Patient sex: M
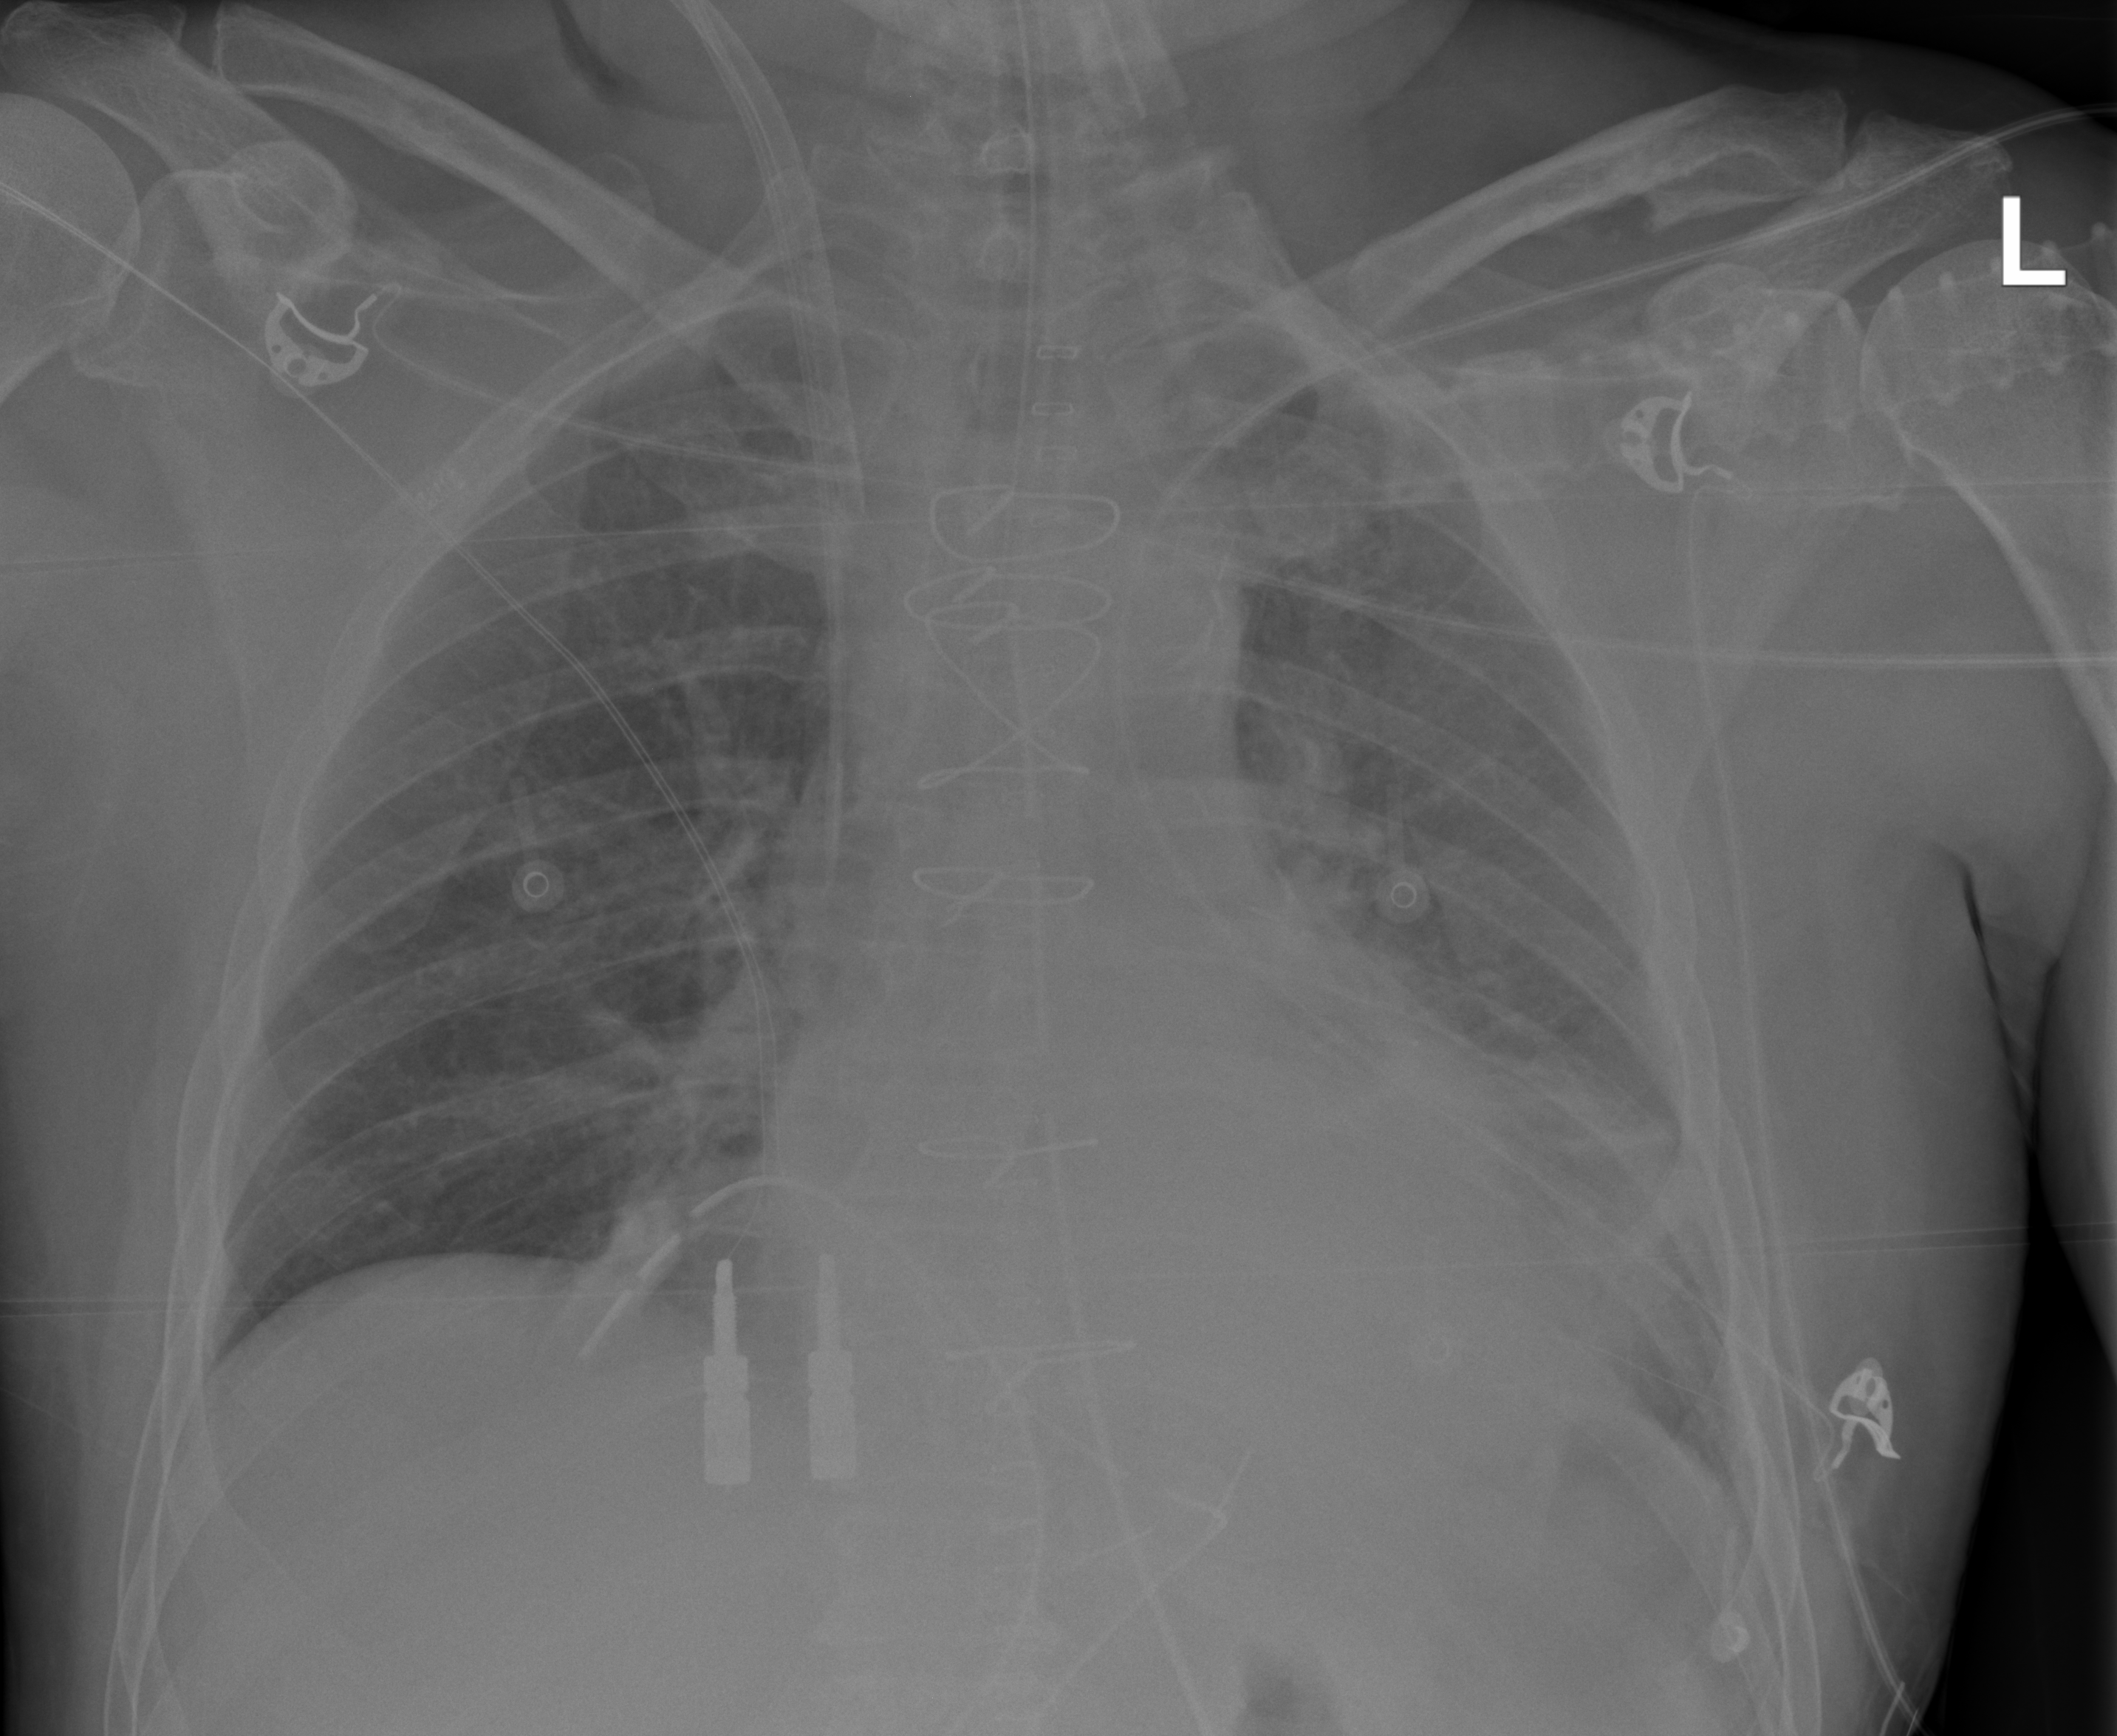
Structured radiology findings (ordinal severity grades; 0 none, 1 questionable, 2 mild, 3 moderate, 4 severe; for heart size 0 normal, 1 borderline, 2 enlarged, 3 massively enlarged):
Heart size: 0
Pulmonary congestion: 2
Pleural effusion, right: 0
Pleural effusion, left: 0
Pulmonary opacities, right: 0
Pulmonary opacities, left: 1
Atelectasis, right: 2
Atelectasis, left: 3